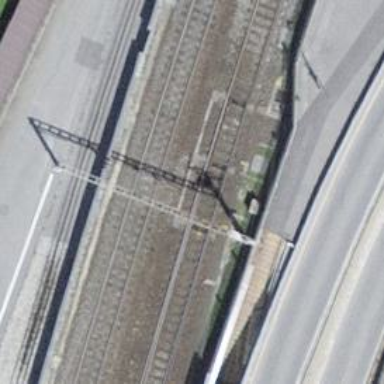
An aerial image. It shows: Railway switch.